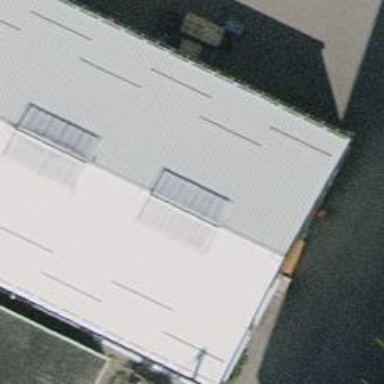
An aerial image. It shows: Hardware shop.